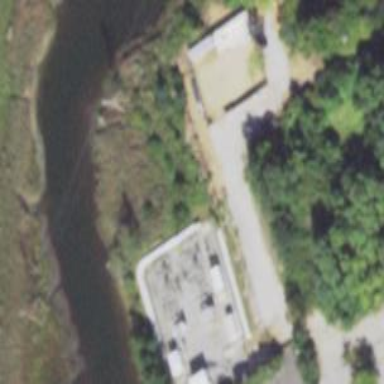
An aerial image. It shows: Power substation.